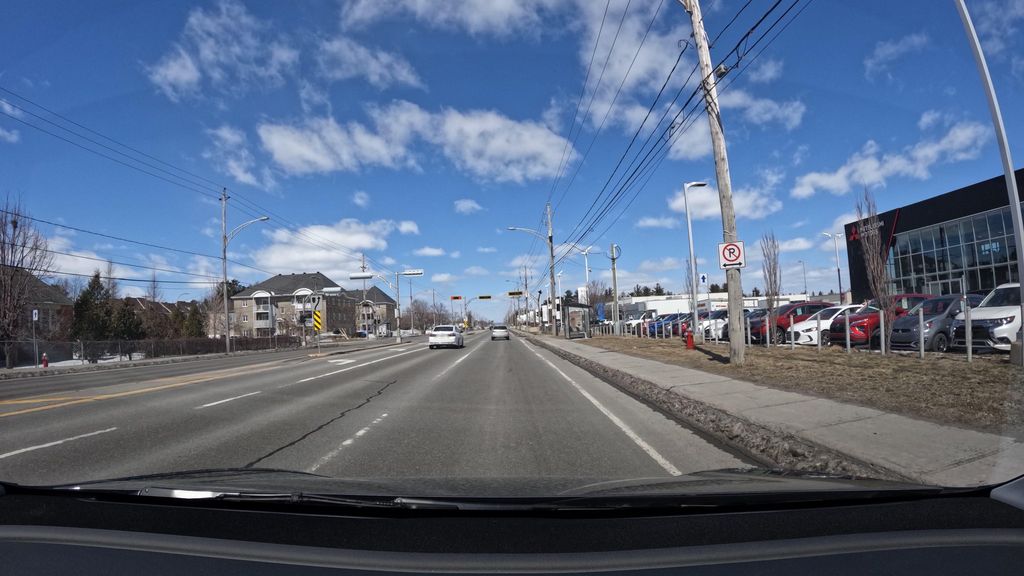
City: montreal